Question: I'm using Java 12.0.2 on Eclipse 2019-09, and recently I've come across JOptionPane dialog boxes refusing to display. I've tried with Eclipse 2019-06 but to no avail, I've tried with different file and class names, and with different eclipse-workspace locations too.
Any ideas on how to fix this?
EDIT: Using the "Show Command Line" button I got this:
C:\Program Files\Java\jdk-12.0.2\bin\javaw.exe -Dfile.encoding=UTF-8 -classpath "C:\Users\Michael\eclipse-workspace\test\bin" test.test
I am on Windows 10 Home, Version 1903. I forced the OpenGL rendering GPU in Nvidia control panel to my dedicated GPU but it didn't change a thing. I also added the JDK's \bin location to PATH in environment variables and set JAVA_HOME correctly too, but nothing changed.
Here's the code I used:
'''
package test;
import javax.swing.JOptionPane;
public class test {
public static void main(String[] args) {
JOptionPane.showMessageDialog(null, "test");
}
}
'''
Which gives this result:

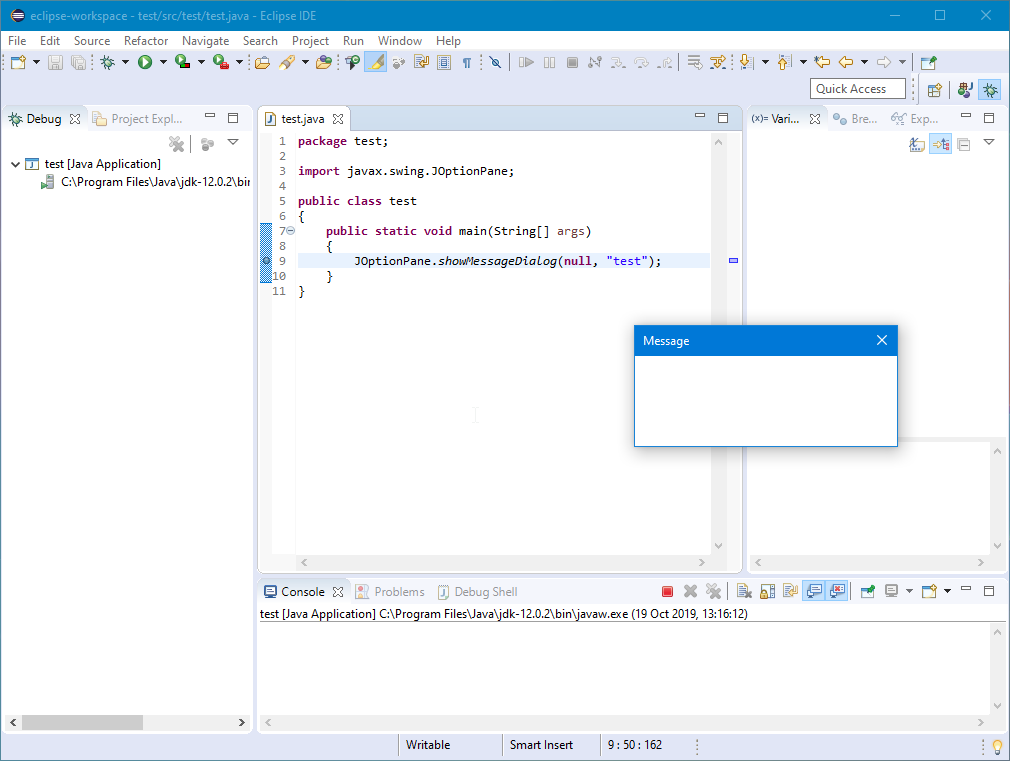
Answer: Ok, so I found a "solution" of sorts. I found that the problem isn't with Eclipse, as a .jar I ran similarly only showed a white blank box and crashed, just like with JOptionPane in the image above.
What I did was I installed the 32-bit Java 8u231 JDK, configured Eclipse to use it instead of 12.02, and bada-bing the JOptionPane window displayed correctly and didn't crash.
The .jar I previously tried running also worked perfectly I uninstalled JDK 12.02
It's still a mystery as to why only the 32-bit JDK seems to work, I will continue researching and troubleshooting, but in the meanwhile, if anyone has a similar issue, here's how I (temporarily and imperfectly) solved it.
<URL>
<URL>
EDIT: By re-installing windows, I was able to get the 64-bit JDK to work. Everything is back to normal, hopefully the problem doesn't arise again.